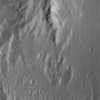
Label: not_dusty